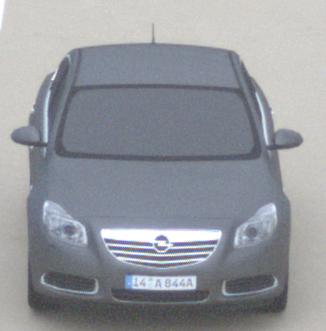
Make: Opel
Model: Insignia 1.6
Detailed model: Insignia (A) Notch Back
Model produced from: 2008/11
Model produced until: 2008/12
Doors: 4
Color: gray
Road condition: dry road
Daytime: midday
Contrast: low contrast